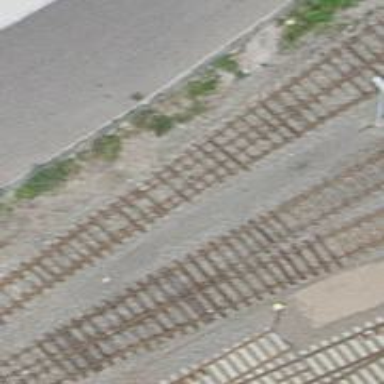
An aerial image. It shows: Railway switch.